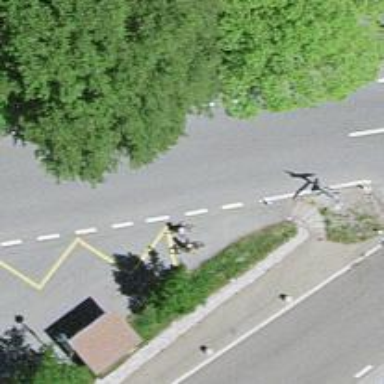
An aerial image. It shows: Public transport stop position.